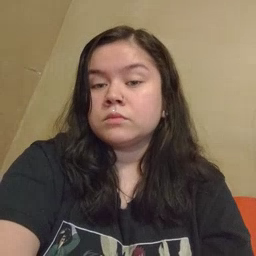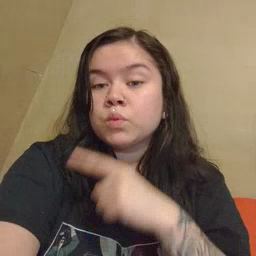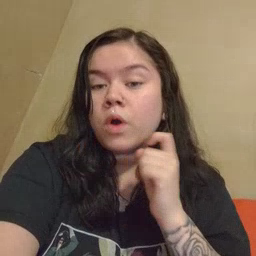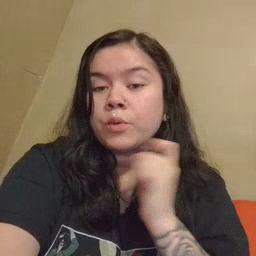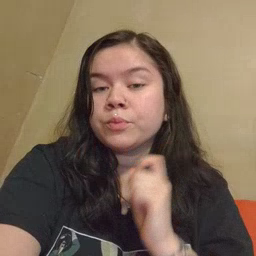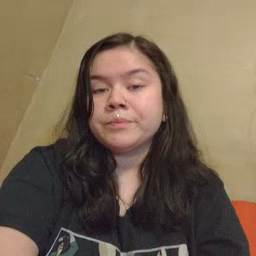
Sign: dryer